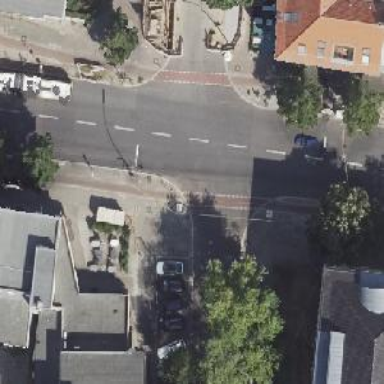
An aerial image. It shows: Unmarked crossing on asphalt footway.